Aerial crown-view tile of a tropical tree (Barro Colorado Island, Panama), acquired 20250616:
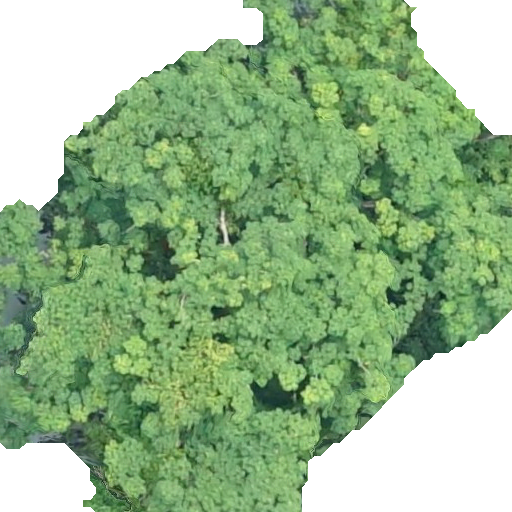
Species: Ceiba pentandra
GBIF accepted scientific name: Ceiba pentandra
Crown area: 323.453 m²